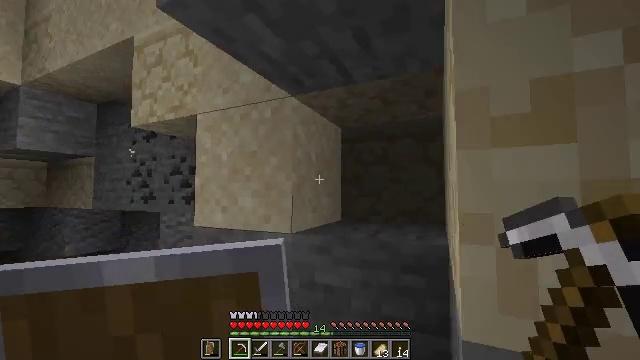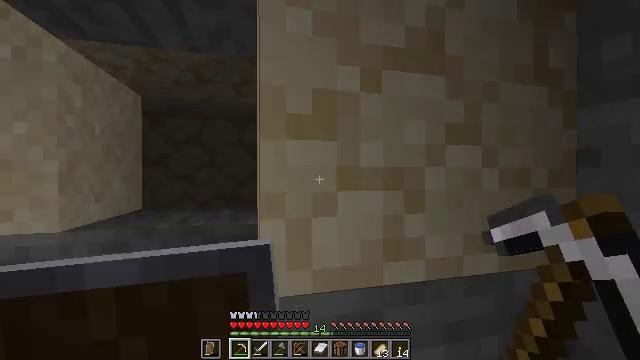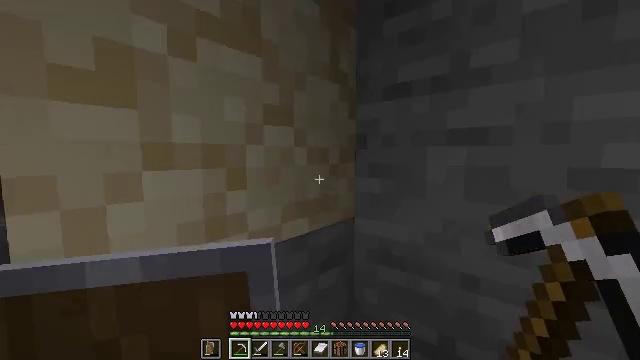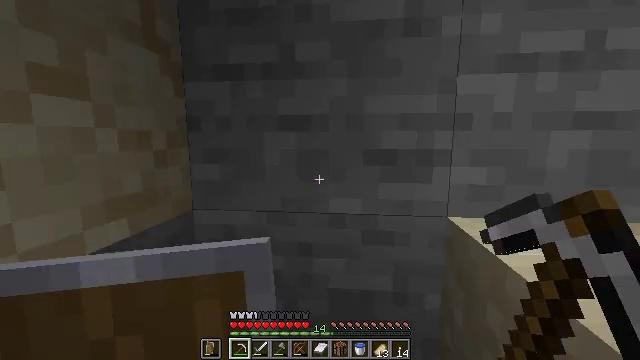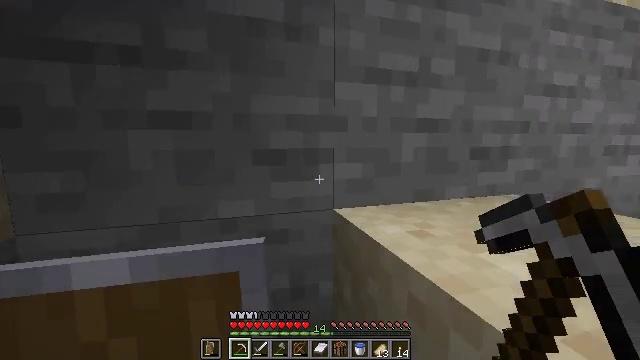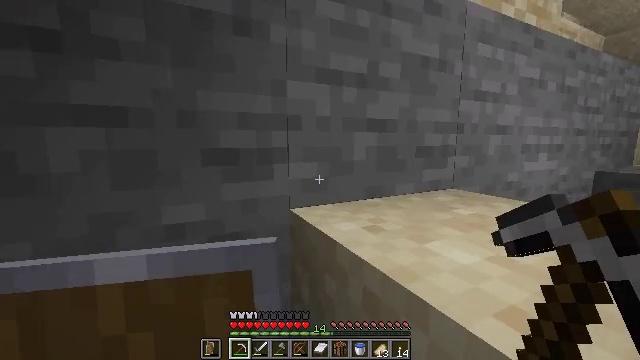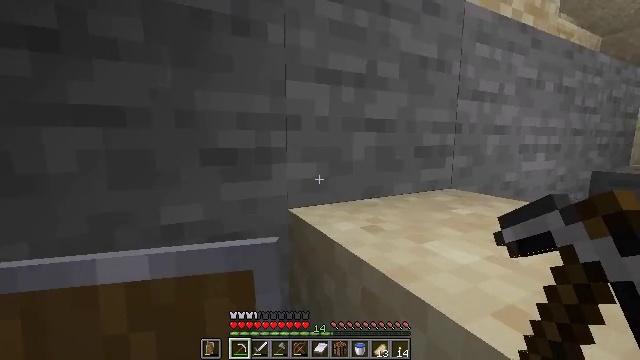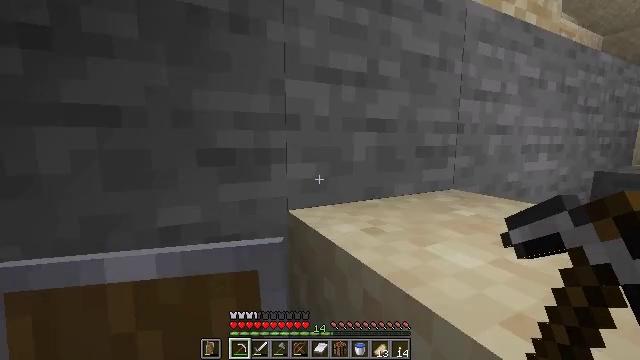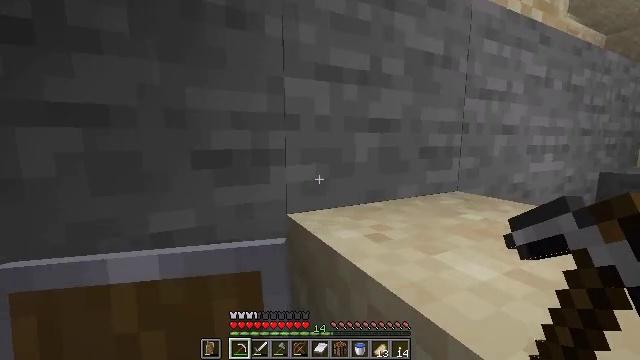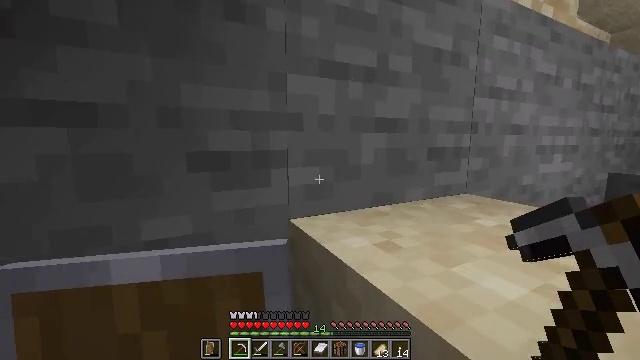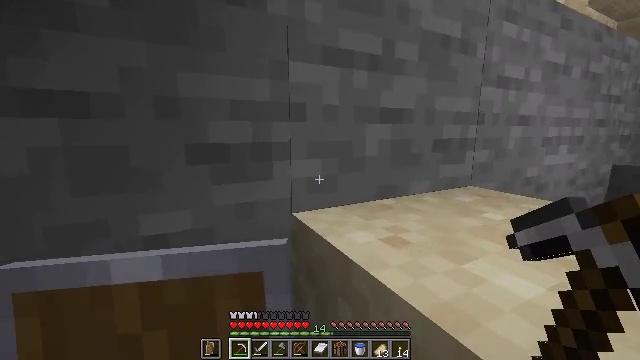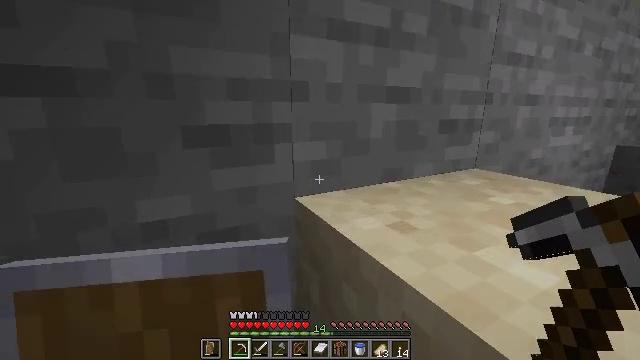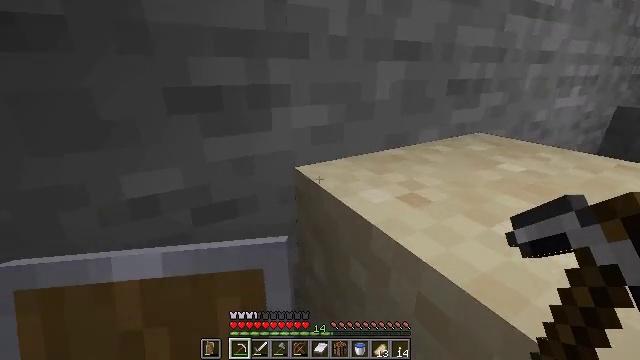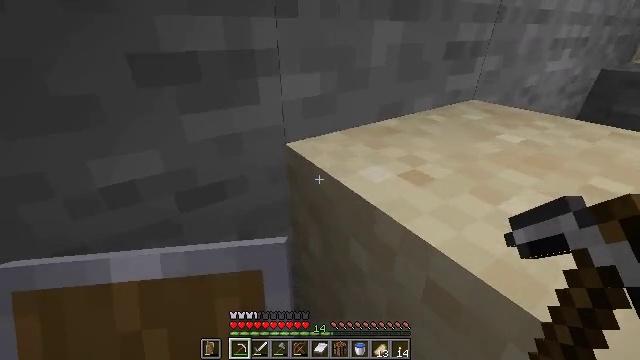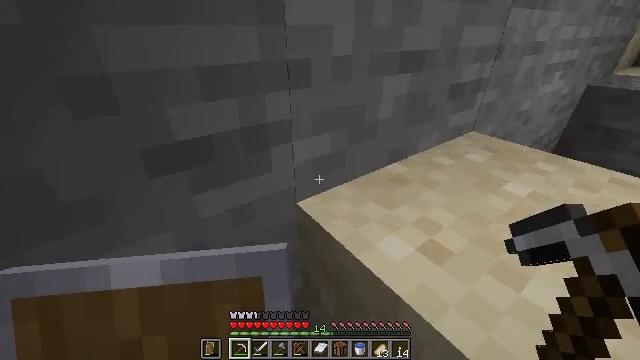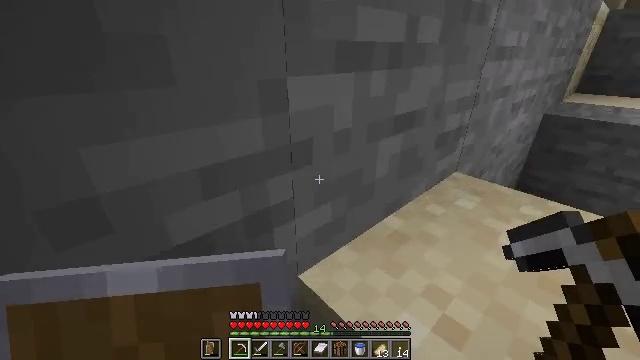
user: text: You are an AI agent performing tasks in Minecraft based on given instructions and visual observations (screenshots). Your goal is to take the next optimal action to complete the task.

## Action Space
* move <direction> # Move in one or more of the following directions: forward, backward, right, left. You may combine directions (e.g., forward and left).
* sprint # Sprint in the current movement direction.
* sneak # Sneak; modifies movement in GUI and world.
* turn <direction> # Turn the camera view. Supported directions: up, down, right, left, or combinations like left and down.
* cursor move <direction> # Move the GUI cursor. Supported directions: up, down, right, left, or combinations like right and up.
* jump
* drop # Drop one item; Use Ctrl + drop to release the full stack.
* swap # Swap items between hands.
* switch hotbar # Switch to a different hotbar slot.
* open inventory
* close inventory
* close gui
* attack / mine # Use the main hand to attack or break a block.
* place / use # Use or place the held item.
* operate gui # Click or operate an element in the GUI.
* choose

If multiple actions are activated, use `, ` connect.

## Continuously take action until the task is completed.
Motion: motion action
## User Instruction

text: Collect sand to make glass.
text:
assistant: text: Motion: sneak, turn right and down
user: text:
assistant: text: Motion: sneak, turn right and down
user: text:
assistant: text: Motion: sneak, turn right and down
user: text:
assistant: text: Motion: sneak, turn right
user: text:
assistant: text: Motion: sneak, turn right
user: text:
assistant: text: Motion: sneak
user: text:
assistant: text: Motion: move forward, sneak
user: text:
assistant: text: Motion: move forward, sneak
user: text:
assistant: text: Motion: move forward, sneak
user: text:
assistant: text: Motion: move forward, sneak, turn down
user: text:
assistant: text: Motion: move forward, sneak, turn down
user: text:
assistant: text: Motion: move forward, sneak, turn right and down
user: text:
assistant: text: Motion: move forward, turn right and down
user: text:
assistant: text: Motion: move forward, turn right
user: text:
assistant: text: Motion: move forward, turn right and up
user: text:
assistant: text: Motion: move forward, turn right and up
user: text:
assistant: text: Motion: move forward, turn right and up
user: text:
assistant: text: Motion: move forward, sprint, turn right and up, jump
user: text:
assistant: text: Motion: move forward, sprint, turn right and up, jump
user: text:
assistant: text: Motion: move forward, sprint, turn up, jump
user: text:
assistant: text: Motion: move forward, sprint, jump
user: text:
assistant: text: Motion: move forward, sprint, jump
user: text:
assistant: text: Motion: move forward, sprint, jump
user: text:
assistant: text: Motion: move forward, sprint
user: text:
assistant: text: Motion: move forward, sprint
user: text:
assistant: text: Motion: move forward, sprint
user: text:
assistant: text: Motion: move forward, turn right and down
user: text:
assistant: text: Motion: turn right and down
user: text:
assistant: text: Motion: turn right and down
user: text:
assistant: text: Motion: turn right and down